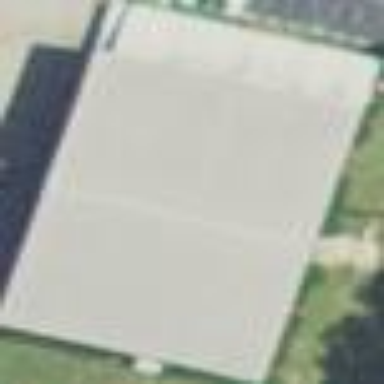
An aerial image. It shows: Hangar building located at airport.